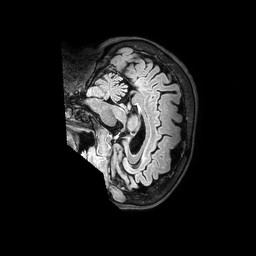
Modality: FLAIR
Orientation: sagittal
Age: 85
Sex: female
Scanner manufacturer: philips
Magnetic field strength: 3 T
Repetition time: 4.8 s
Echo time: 0.2795 s